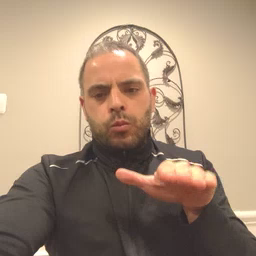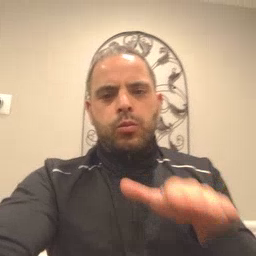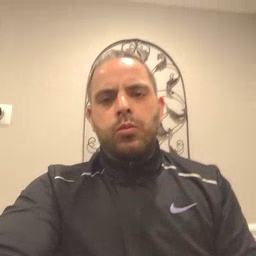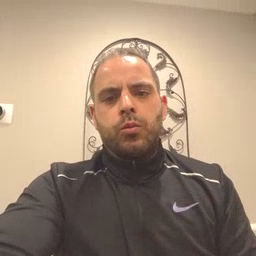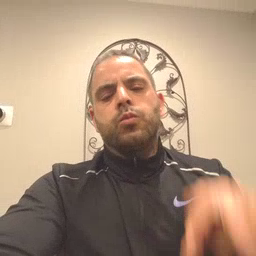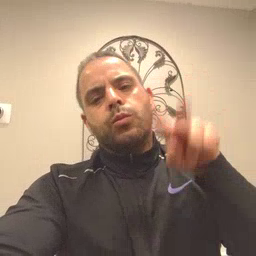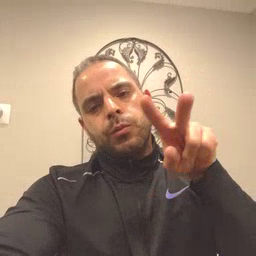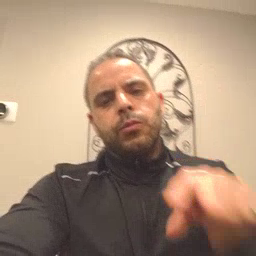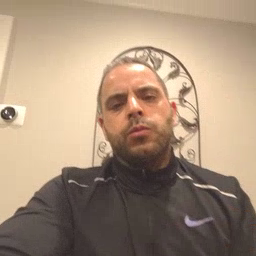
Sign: read